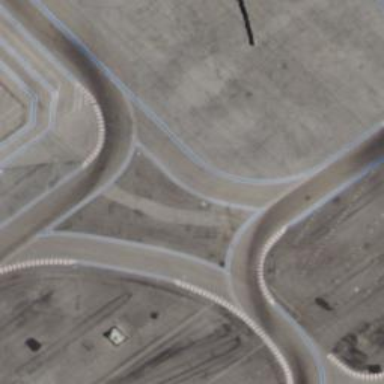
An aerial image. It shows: Motor sport raceway.